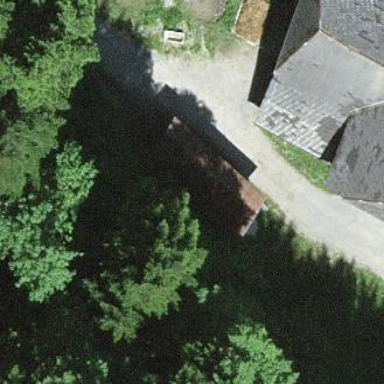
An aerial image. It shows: Shed.